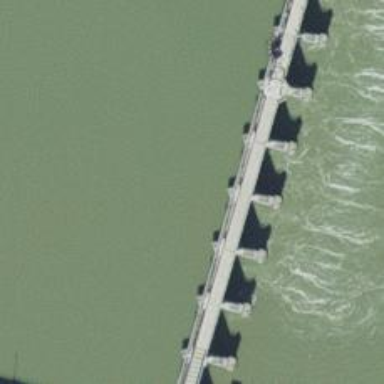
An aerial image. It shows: Bridge supported by pillars.